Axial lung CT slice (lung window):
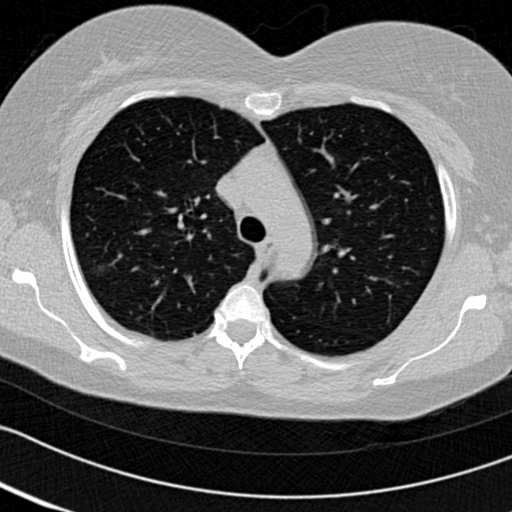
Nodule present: no